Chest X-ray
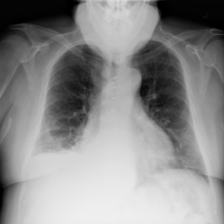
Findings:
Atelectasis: negative
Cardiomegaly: positive
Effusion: positive
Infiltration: negative
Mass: negative
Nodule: negative
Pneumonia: negative
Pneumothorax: negative
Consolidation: negative
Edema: negative
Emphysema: negative
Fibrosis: negative
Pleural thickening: positive
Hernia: negative